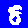
Digit: 8